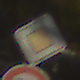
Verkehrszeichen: Vorfahrtsstrasse
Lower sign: Geschwindigkeit90
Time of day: SunriseSunset
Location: Outdoor (Urban)
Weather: PartlyCloudy
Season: Autumn
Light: Natural